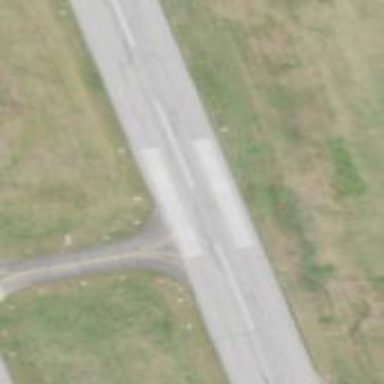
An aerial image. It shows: Image of taxiway at airport.